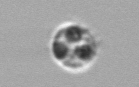
Label: Amoeba